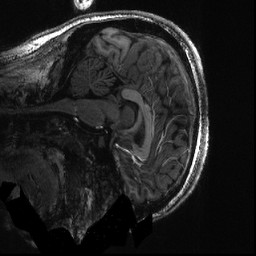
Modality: T1w
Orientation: sagittal
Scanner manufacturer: siemens
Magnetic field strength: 6.98 T
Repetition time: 2.6 s
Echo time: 0.00343 s